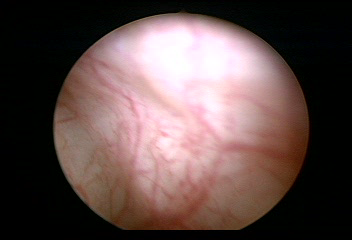
Modality: WLC
Class: Normal mucosa
Bladder cancer association: No